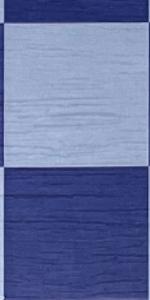
Label: Empty